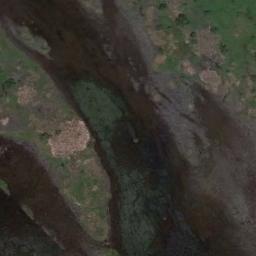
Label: wetland